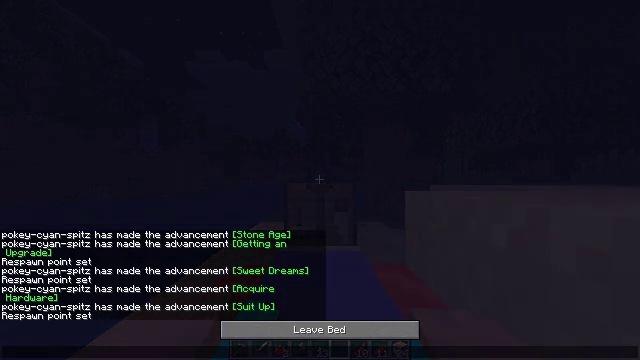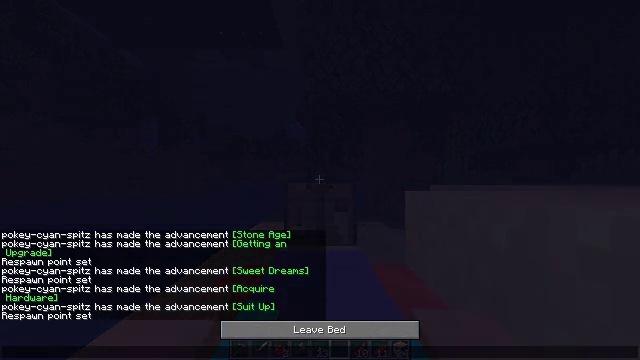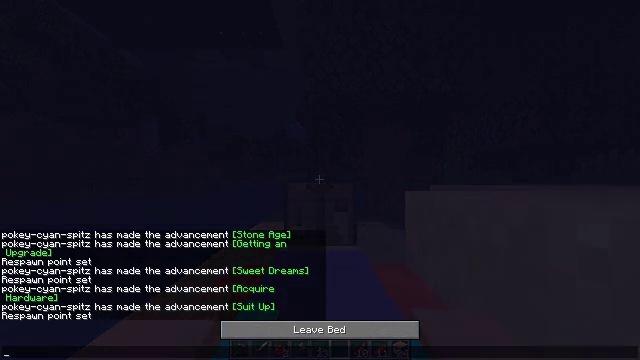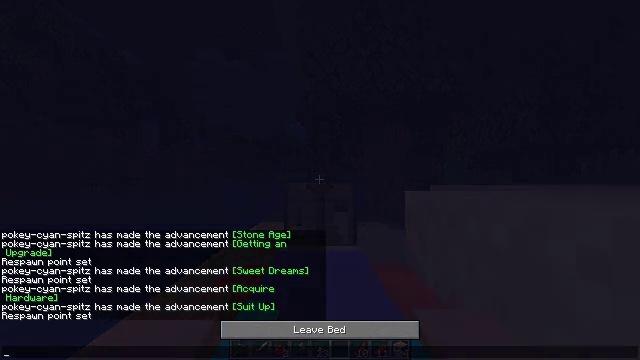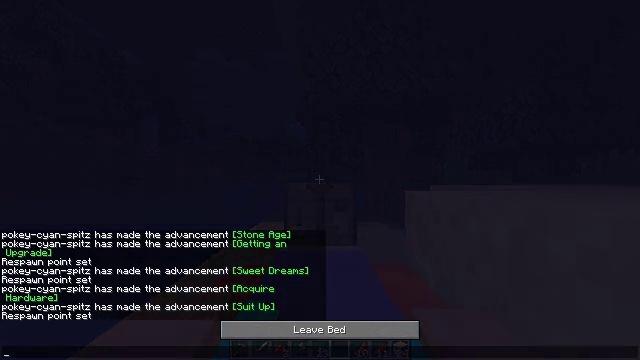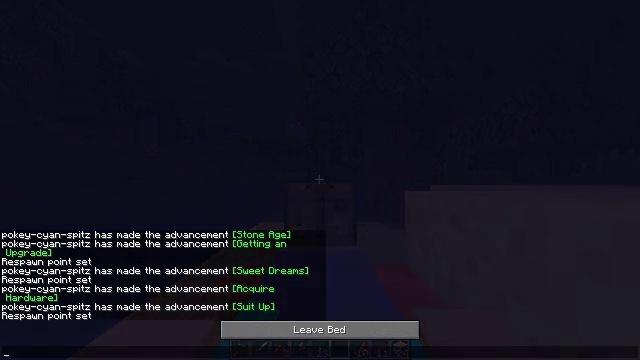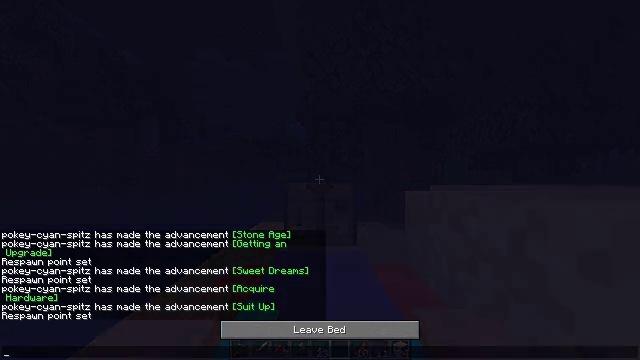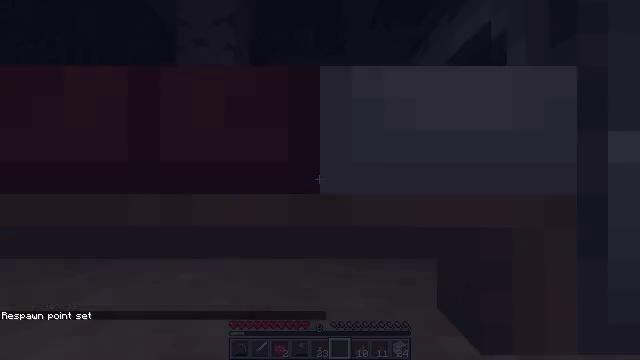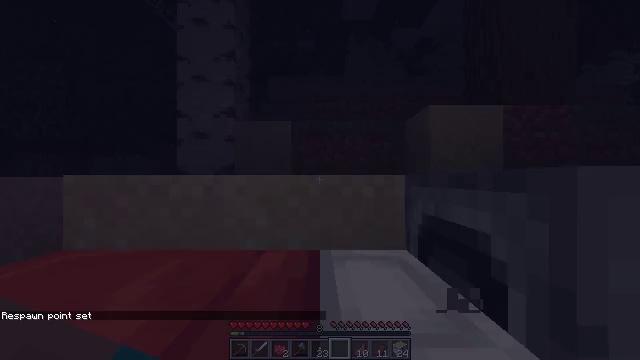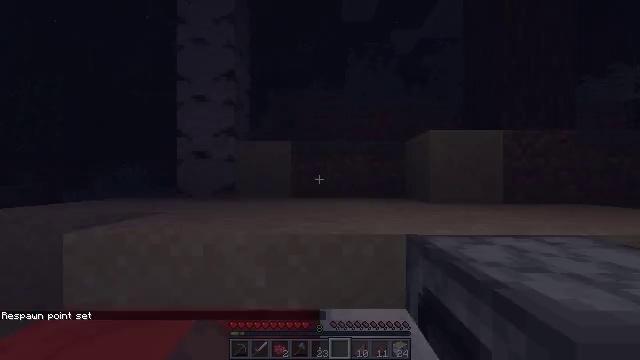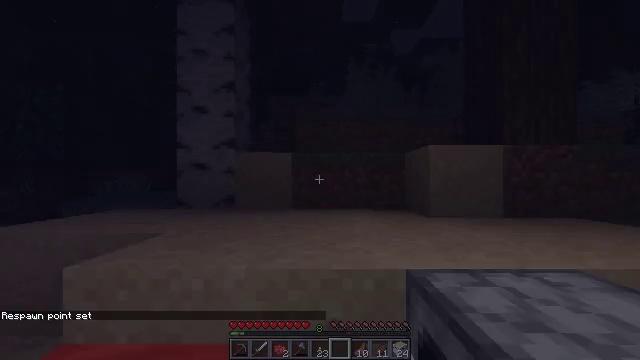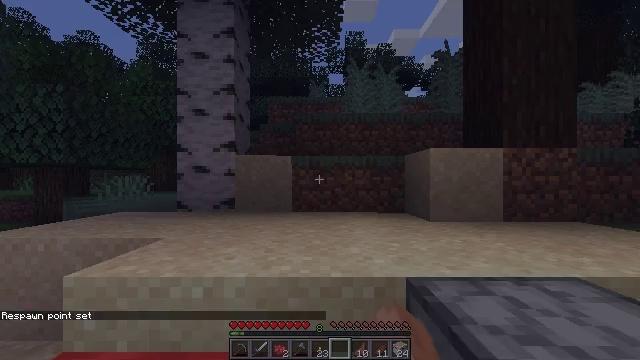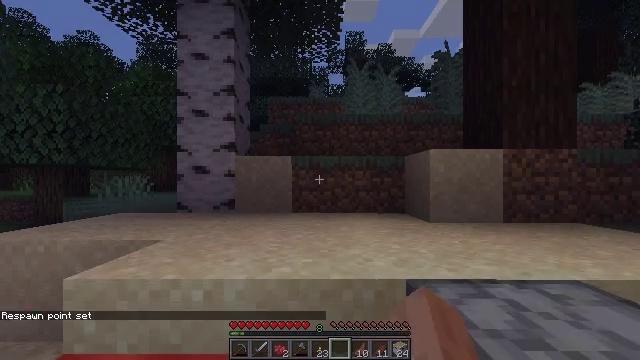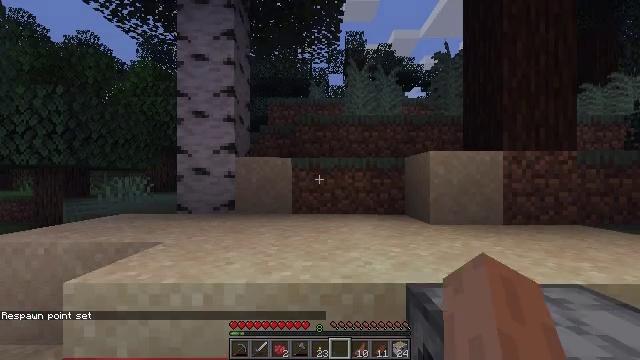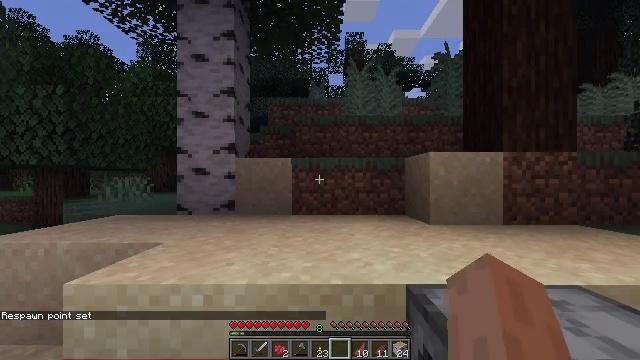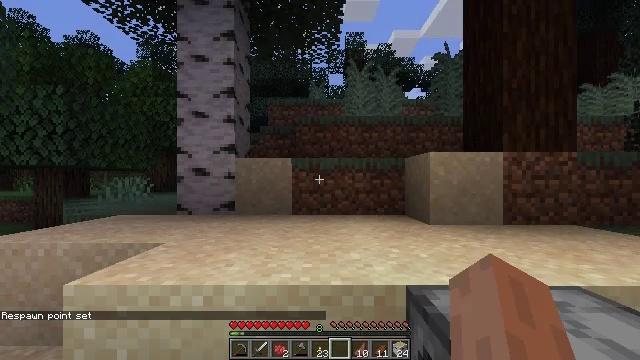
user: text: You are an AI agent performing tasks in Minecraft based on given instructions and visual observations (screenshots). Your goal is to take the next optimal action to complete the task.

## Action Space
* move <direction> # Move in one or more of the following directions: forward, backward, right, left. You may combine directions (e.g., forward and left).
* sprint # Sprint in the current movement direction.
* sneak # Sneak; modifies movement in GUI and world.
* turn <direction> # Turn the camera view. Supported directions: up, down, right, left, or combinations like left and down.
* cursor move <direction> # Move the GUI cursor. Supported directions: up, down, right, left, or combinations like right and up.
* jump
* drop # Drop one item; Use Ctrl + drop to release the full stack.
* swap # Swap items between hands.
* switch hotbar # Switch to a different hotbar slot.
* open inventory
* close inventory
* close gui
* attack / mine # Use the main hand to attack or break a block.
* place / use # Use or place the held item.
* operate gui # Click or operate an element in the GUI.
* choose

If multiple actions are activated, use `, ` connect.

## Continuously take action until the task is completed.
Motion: motion action
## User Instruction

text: Left click to break the red bed.
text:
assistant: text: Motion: no_op
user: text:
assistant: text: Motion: no_op
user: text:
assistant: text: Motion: no_op
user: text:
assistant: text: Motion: no_op
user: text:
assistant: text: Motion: no_op
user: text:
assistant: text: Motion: no_op
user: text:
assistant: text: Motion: no_op
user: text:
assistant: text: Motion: close gui
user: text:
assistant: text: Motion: no_op
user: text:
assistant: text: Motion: no_op
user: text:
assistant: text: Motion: no_op
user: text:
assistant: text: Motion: no_op
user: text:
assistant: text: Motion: no_op
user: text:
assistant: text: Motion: no_op
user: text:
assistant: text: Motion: no_op
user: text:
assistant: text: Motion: no_op
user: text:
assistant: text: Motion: no_op
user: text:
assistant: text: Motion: no_op
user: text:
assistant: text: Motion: no_op
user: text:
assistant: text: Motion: no_op
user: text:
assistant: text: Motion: no_op
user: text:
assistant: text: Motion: no_op
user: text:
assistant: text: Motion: no_op
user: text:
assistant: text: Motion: no_op
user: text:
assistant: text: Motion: no_op
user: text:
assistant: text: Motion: no_op
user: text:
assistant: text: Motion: no_op
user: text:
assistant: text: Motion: no_op
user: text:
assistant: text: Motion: no_op
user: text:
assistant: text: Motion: no_op